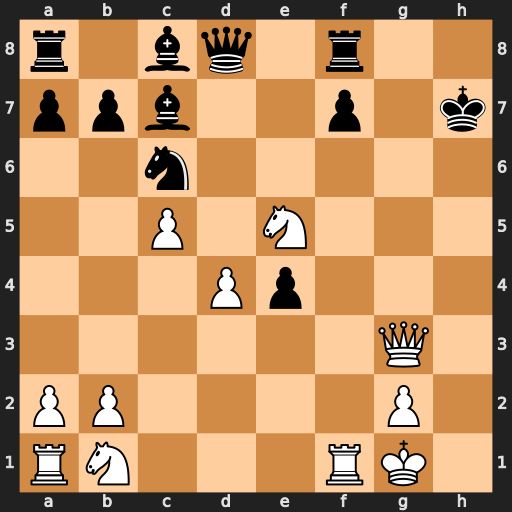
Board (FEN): r1bq1r2/ppb2p1k/2n5/2P1N3/3Pp3/6Q1/PP4P1/RN3RK1
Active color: w
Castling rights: -
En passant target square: -
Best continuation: Rxf7+ Rxf7 Qg6+ Kh8 Nxf7#